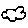
Label: cloud